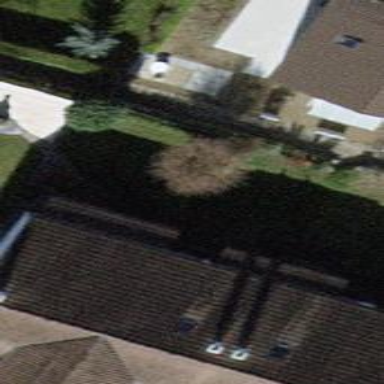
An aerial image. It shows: House with gabled roof that runs across the building.